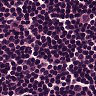
Metastatic tissue present: no